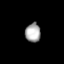
Tissue: skin
Cell type: Epithelial cells
Senescence score: 0.2455
Nuclear area (px): 286
Mean DAPI intensity: 167.654